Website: lowes
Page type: newsletter-management
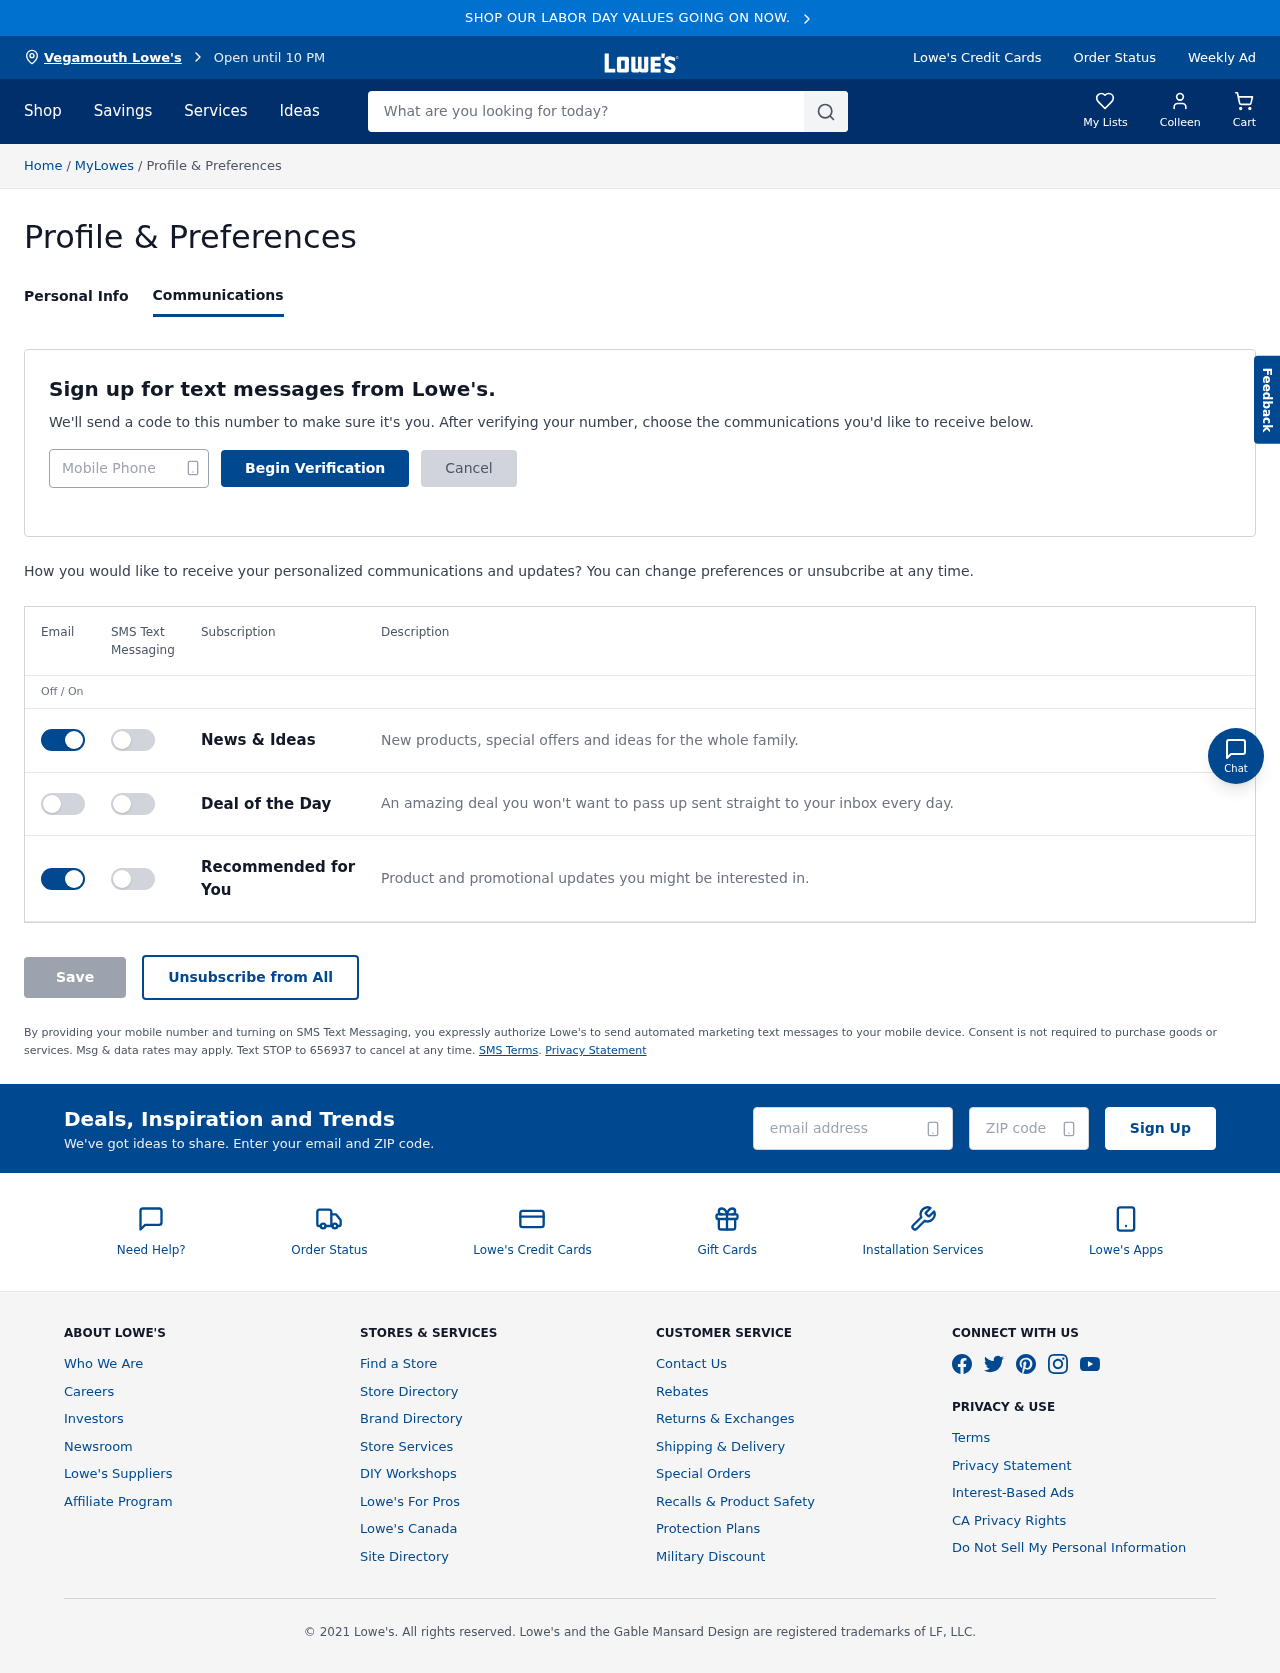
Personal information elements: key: PII_CITY
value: Vegamouth Lowe's
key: PII_EMAIL
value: colleen.young@yahoo.com
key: PII_FIRSTNAME
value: Colleen
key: PII_PHONE
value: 7117112015
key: PII_POSTCODE
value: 04897
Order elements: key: ORDER_NUM_ITEMS
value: Cart
Search elements: key: HEADER_SEARCH
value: What are you looking for today?